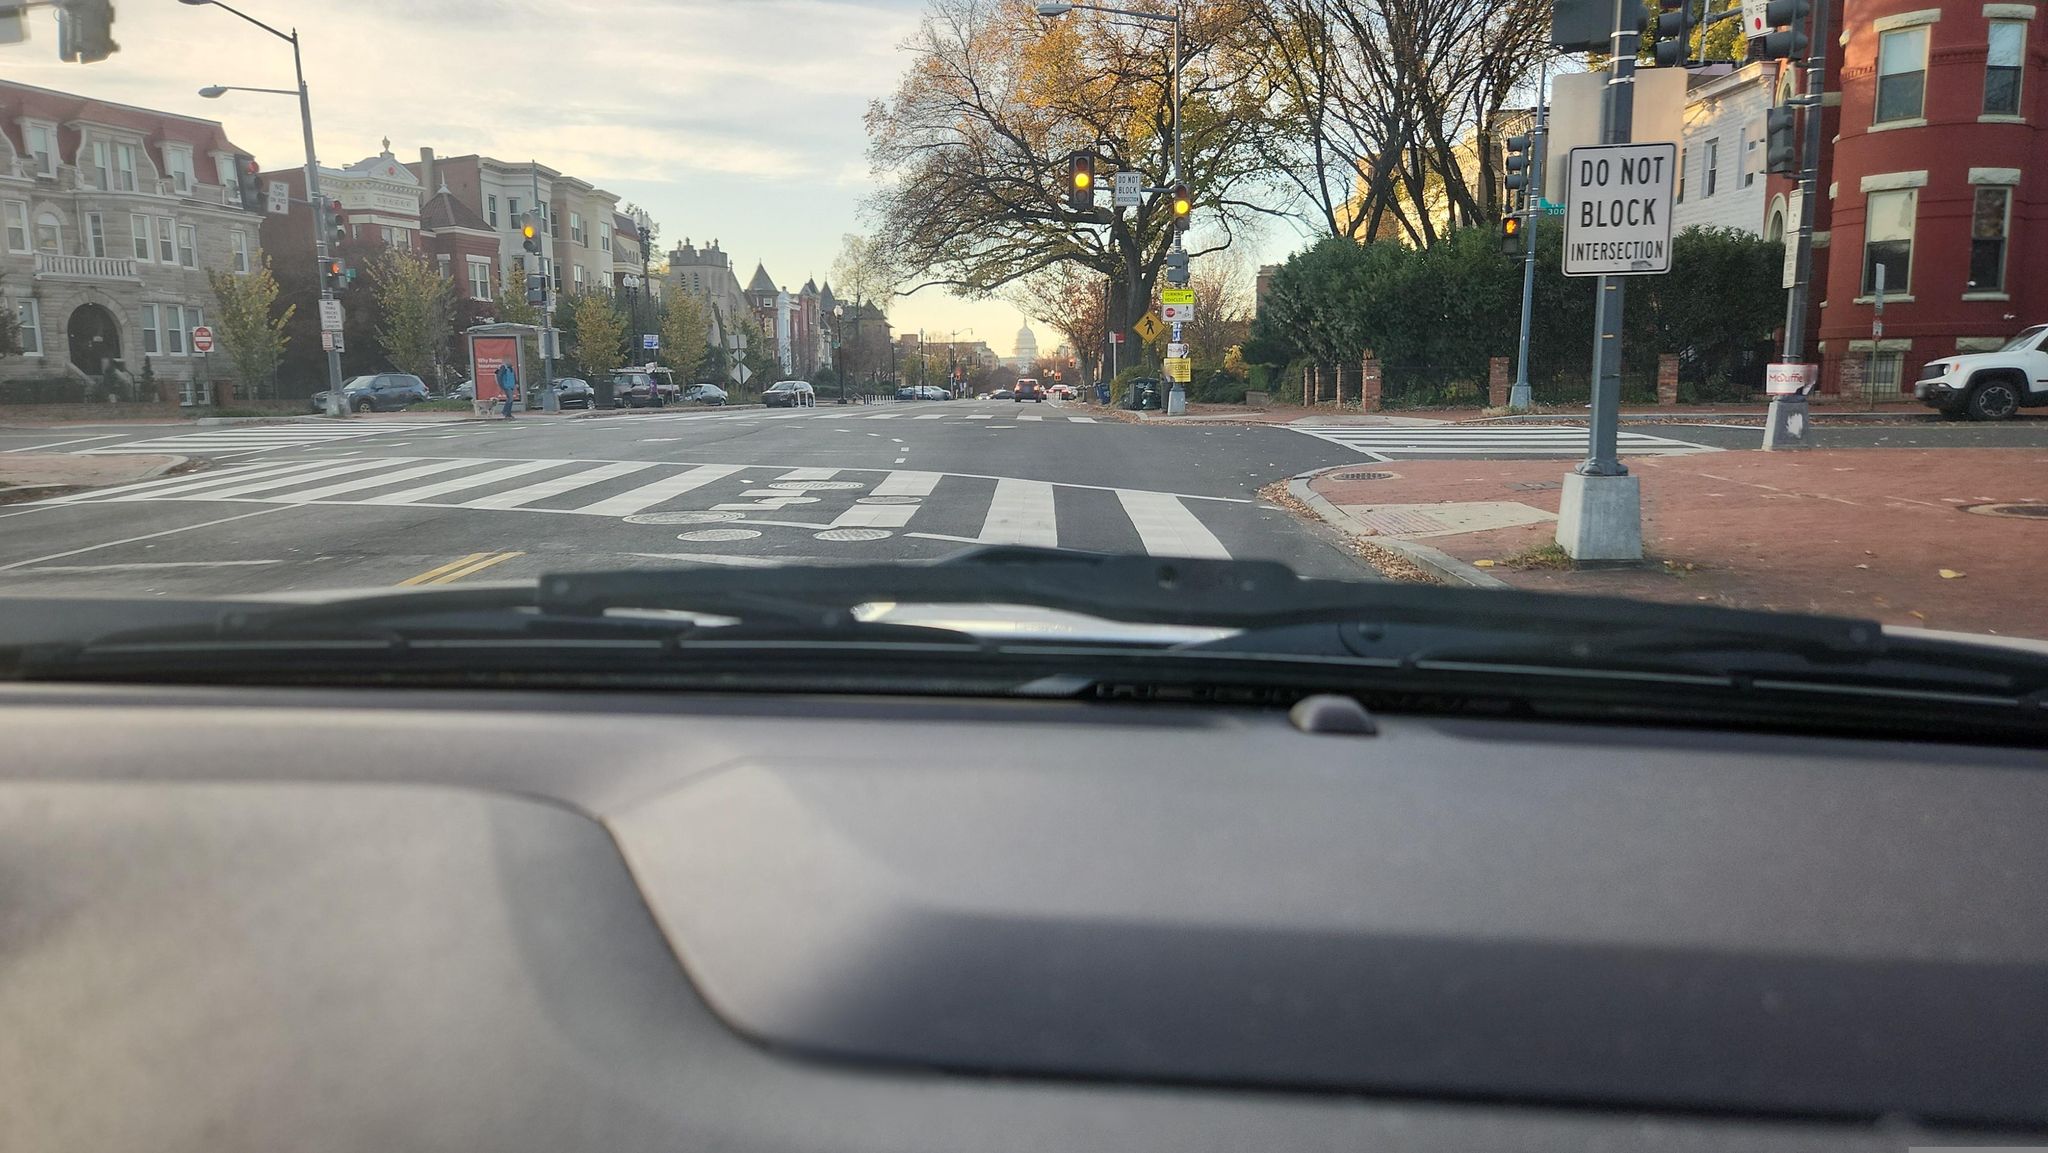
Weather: snowy
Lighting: day
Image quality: good
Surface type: driving surface
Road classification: cycleway
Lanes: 4
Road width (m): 1
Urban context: urban centre
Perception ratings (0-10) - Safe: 7.31, Lively: 7.16, Beautiful: 5.28, Boring: 4.54, Depressing: 4.52, Wealthy: 5.21